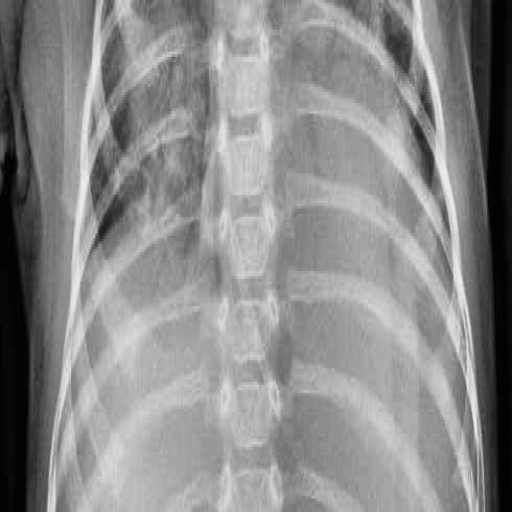
Finding: PNEUMONIA